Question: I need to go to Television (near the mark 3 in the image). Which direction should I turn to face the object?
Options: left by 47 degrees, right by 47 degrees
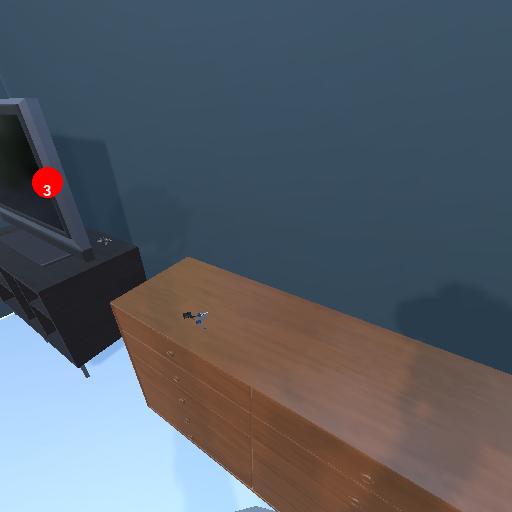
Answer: left by 47 degrees